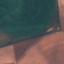
Label: AnnualCrop